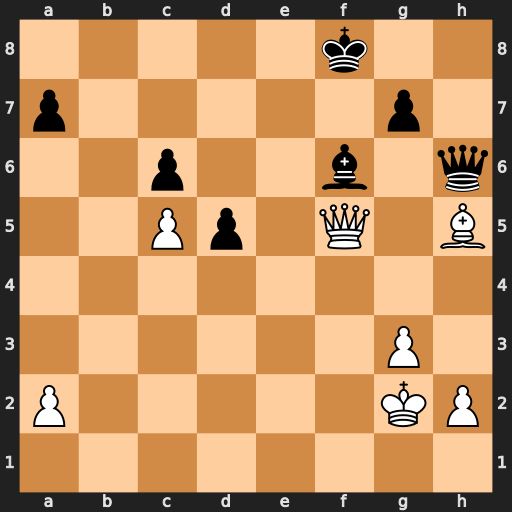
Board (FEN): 5k2/p5p1/2p2b1q/2Pp1Q1B/8/6P1/P5KP/8
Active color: w
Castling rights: -
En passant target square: -
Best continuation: Qc8+ Bd8 Qxd8#